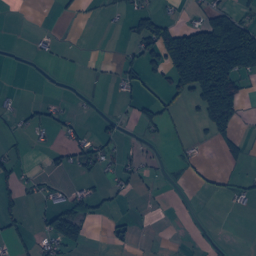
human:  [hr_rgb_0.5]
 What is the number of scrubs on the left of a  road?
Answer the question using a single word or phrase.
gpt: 10

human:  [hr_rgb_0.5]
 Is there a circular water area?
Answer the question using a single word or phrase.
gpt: no

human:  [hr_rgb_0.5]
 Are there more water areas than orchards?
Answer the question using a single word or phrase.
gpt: no

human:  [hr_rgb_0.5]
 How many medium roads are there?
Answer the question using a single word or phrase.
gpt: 0

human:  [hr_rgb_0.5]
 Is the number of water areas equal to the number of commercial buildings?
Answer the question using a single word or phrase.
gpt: no

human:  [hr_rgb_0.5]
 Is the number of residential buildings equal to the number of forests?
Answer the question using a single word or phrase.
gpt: no

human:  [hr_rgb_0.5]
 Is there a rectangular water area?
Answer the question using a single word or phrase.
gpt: yes

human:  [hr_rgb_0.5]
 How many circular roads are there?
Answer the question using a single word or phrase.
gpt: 0

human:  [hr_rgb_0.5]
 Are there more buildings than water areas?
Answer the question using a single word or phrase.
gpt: yes

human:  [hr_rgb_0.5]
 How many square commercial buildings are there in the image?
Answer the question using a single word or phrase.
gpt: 0

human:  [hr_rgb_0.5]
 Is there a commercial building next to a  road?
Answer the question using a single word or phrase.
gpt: no

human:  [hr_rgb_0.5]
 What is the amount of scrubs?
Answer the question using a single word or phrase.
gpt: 10

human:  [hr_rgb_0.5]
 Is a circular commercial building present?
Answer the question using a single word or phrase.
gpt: no

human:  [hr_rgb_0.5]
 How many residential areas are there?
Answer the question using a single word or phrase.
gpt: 2

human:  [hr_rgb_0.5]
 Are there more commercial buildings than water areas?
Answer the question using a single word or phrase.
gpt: no

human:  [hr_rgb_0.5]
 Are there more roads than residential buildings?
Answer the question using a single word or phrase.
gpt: no

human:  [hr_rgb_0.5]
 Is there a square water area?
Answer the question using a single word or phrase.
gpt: no

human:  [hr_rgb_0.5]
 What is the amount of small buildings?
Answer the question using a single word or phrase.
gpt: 301

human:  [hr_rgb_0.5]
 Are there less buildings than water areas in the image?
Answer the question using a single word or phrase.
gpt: no

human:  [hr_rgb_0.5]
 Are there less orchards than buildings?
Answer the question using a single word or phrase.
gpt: yes

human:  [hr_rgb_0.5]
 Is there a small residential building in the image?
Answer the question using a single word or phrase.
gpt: yes

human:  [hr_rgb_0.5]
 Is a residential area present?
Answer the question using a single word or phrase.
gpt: yes

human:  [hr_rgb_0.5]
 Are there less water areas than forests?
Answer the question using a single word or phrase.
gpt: yes

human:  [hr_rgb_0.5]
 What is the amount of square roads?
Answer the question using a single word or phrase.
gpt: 0

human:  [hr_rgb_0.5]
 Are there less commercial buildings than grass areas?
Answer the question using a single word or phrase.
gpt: yes

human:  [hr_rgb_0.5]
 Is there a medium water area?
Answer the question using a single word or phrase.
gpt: yes

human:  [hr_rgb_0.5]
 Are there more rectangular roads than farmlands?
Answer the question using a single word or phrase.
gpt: no

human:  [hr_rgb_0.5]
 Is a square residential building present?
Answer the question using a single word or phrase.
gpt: yes

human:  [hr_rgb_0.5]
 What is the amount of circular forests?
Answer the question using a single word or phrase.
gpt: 2

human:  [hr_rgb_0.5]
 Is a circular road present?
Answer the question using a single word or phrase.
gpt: no

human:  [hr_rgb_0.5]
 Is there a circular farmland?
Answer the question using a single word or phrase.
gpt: no

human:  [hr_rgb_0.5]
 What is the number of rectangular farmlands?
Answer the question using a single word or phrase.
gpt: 3

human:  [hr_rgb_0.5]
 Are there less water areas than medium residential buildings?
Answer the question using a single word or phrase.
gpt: no

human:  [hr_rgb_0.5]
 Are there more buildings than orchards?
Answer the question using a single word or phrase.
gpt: yes

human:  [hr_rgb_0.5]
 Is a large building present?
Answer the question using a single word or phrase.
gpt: yes

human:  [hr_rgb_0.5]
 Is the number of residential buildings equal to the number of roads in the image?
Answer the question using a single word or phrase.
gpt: no